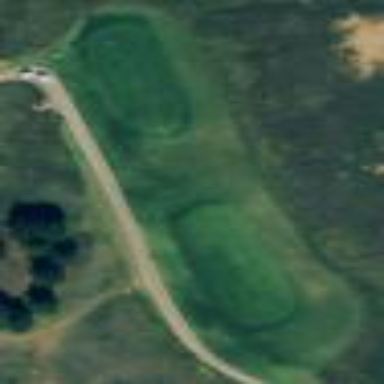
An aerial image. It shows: Area with grass used as rough in golf course.